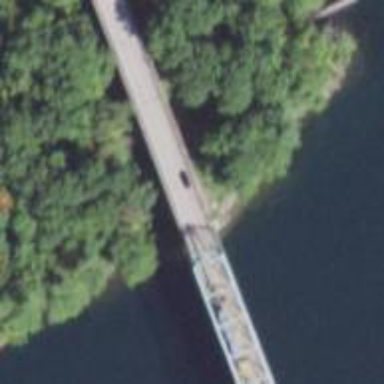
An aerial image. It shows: Asphalt road bridge with arch structure. It is trunk highway.